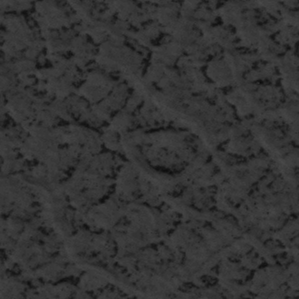
Label: frost